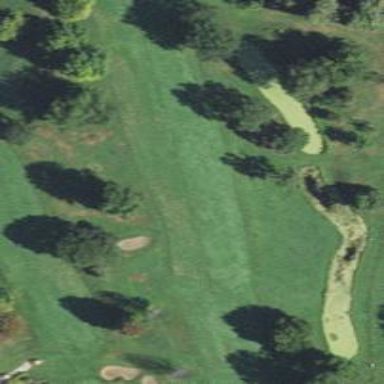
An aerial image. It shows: Grassy area designated as golf fairway.